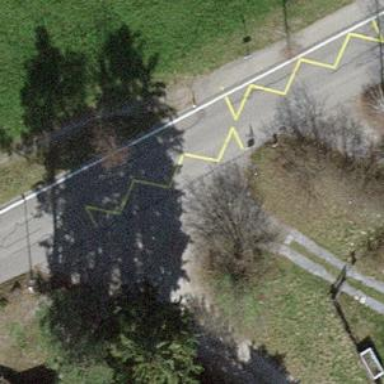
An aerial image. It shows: Bus stop with designated stop position for public transport.